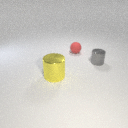
small red rubber sphere behind large yellow metal cylinder